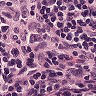
Metastatic tissue present: no